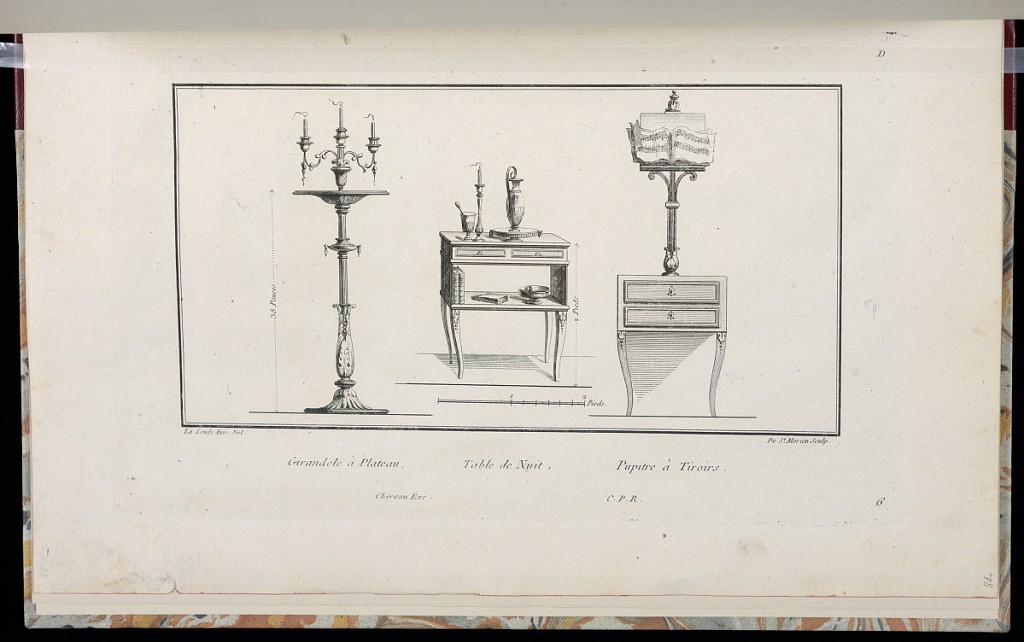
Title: Girandole à Plateau, Table de Nuit, Pupitre à Tiroirs
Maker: Richard de Lalonde, French, active 1780–96
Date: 1775-1788
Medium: Etching on off-white laid paper
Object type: Print
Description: Designs for a candlestand; a night table with candle, pitched, and books; and a small dresser with a lectern displaying sheet music. The plate is signed and numbered.